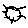
Label: sun